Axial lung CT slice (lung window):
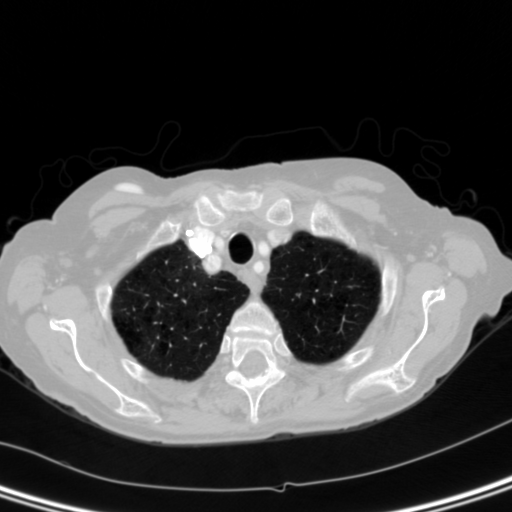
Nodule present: no